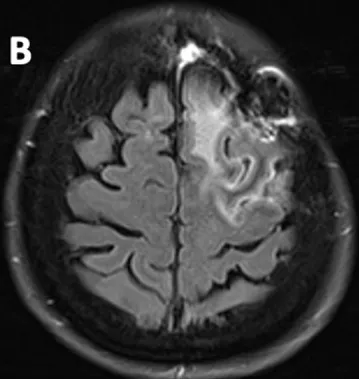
Marked left posterior frontal gyral edema on axial FLAIR.
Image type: radiology (mri)